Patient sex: F
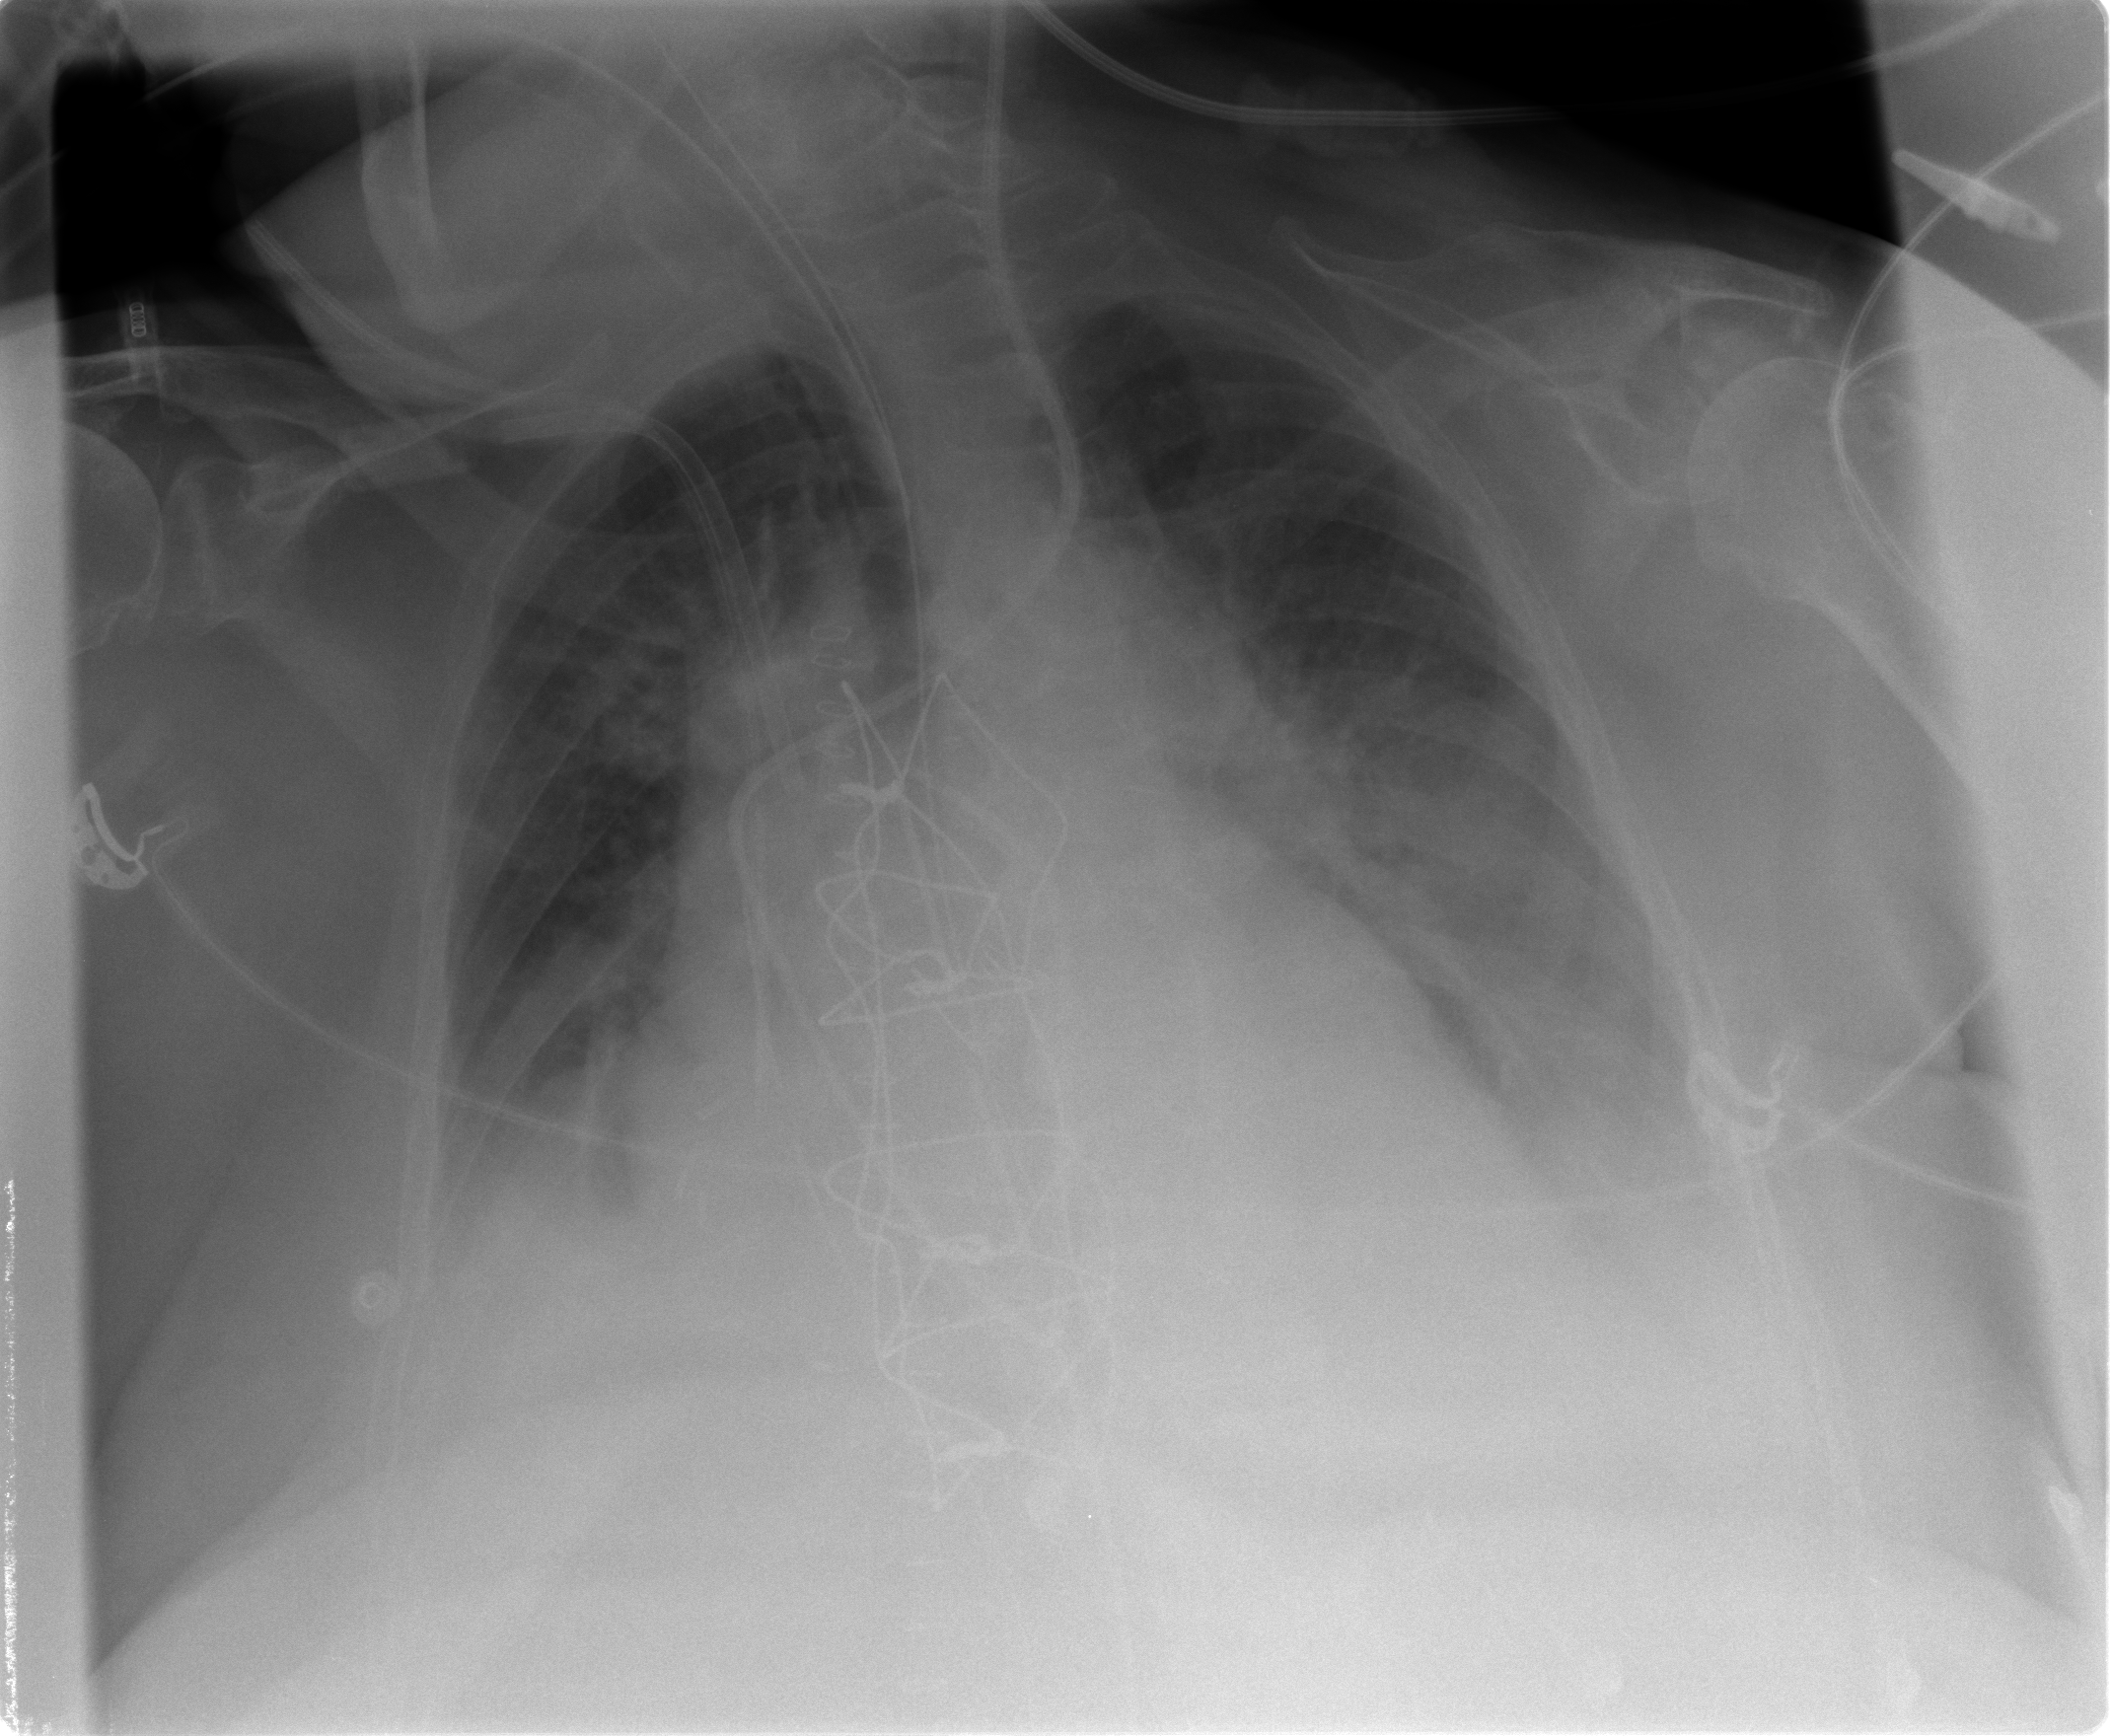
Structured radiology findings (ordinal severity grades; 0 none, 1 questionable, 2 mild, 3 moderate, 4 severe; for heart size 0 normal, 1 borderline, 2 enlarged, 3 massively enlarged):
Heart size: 2
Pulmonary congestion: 3
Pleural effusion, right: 2
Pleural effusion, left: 3
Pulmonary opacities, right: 0
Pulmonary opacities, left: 0
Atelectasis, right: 0
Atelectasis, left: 2